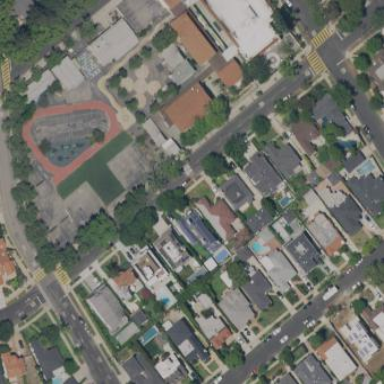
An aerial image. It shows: Schoolyard designated as leisure land.